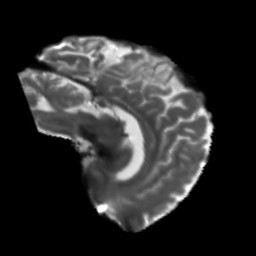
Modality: T2w
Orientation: sagittal
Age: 43
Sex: male
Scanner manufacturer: siemens
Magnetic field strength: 3 T
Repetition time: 5.25 s
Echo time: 0.08 s